Question: I want to show a group of options in the menu, and need to change the standard three-lines icon to my own image. How can I achieve this? Group doesn't have an @icon option, unfortunately

'''
<item
android:icon="@drawable/settings">
<group android:menuCategory="container">
<item
android:id="@+id/action_mute"
android:showAsAction="never"
android:title="@string/action_mute"/>
<item
android:id="@+id/action_add"
android:showAsAction="never"
android:title="@string/action_add"/>
<item
android:id="@+id/action_people"
android:showAsAction="never"
android:title="@string/action_people"/>
<item
android:id="@+id/action_more"
android:showAsAction="never"
android:title="@string/action_more"/>
</group>
</item>
'''
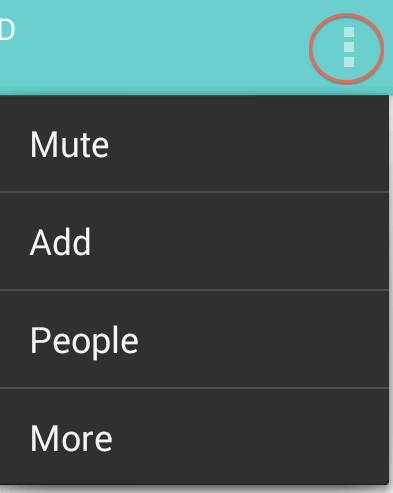
Answer: It is called 'overflow button', if you want to change it you need to declare it in your 'style.xml' located in the folder.
Add this in your 'style.xml'
'''
<style name="Widget.ActionButton.Overflow" parent="@android:style/Widget.Holo.ActionButton.Overflow">
<item name="android:src">@drawable/your_drawable</item>
</style>
'''
after you need to call it from you 'AppTheme'
'''
<style name="AppTheme" parent="//theme of your actionbar">
<item name="android:actionOverflowButtonStyle">@style/Widget.ActionButton.Overflow</item>
</style>
'''